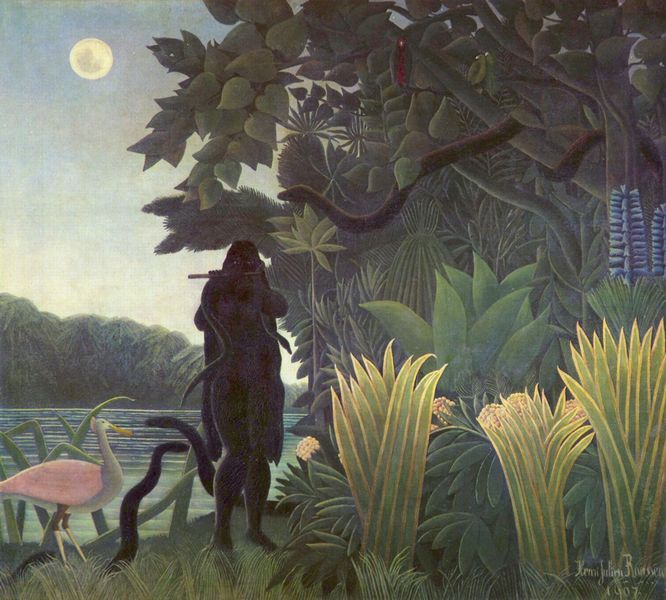
Titel: Schlangenbeschwörerin
Künstler: Henri Rousseau
Standort: Paris
Institution: Musée d'Orsay
Schlagwörter: akt, baum, blau, blätter, dunkel, gemälde, himmel, mann, nackt, schatten, vogel, wasser, bäume, fluss, gelb, grün, landschaft, see, teich, ufer, abend, blume, blumen, frankreich, frau, haar, licht, nacht, rücken, schwarz, blüte, blüten, rot, tier, tiere, malerei, naive malerei, symbolismus, tanz, mensch, signatur, öl, bach, gräser, halme, morgen, natur, schilf, spiegelung, vögel, gewässer, sonne, figur, blatt, musik, person, pflanze, pflanzen, rosa, wald, affe, früchte, garten, wellen, düster, naiv, primitivismus, strom, farn, exotisch, surrealismus, gestalt, rousseau, spiel, eva, paradies, neger, südsee, mond, ideal, idyll, hinten, traum, gefahr, erkenntnis, schlange, flamingo, pelikan, henri, gewächse, flöte, querflöte, gaugin, reise, schlangen, urwald, papagei, sünde, flötenspieler, vollmond, monster, shilouette, dschungel, baume, tahiti, storch, henri rousseau, amazonas, jungle, zöllner, autodidakt, mind, kranisch, dodo, glüchen, querflöte7, rötlisch, schlangentanz, tecih, zöllner rousseau, 1907, henry rousseau, franzsisch, robison, gaugun, schlangenbeschwörerin